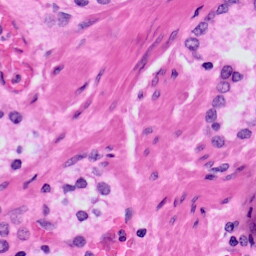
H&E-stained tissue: Prostate